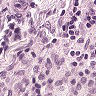
Metastatic tissue present: no